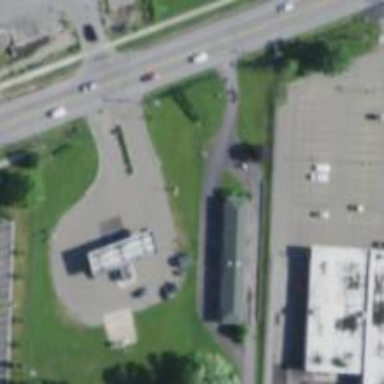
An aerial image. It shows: Fuel station building.